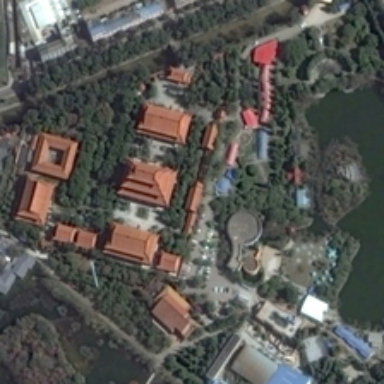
In the woods there is a resort with orange roof houses  next to which is a lake .